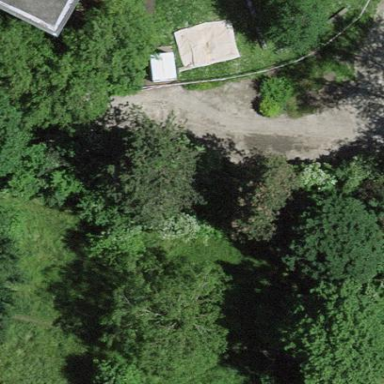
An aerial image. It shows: Park.